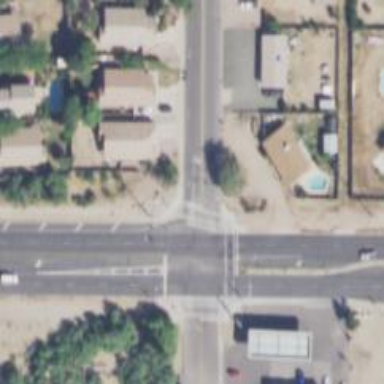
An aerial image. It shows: Solid stop line on the road.